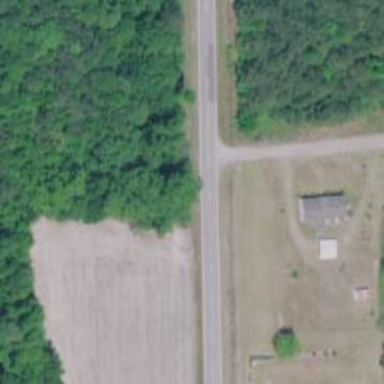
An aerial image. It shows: Stop road.